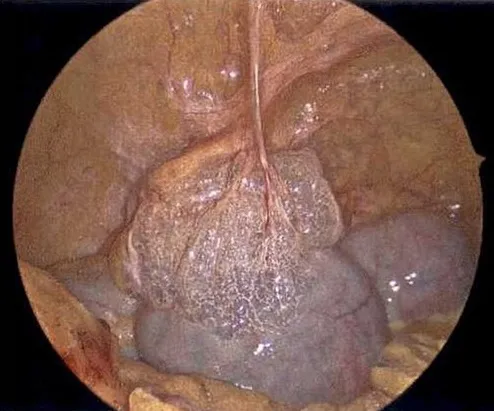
Laparoscope of the large bowel revealing subserosal emphysema within the adventitia.
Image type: endoscopy (gi_endoscopy)